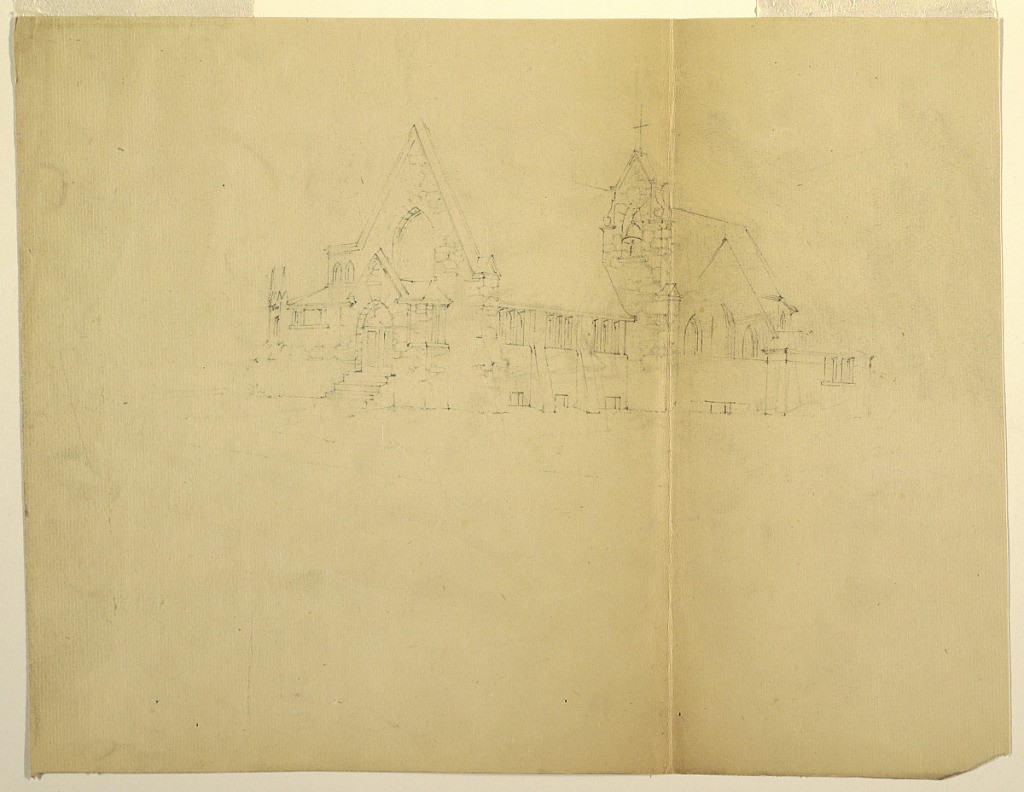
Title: A proposed church
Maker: John C. Wolf
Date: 1890–1900
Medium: Graphite on cream laid paper
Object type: Drawing
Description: Design for a church with steeple and cross.